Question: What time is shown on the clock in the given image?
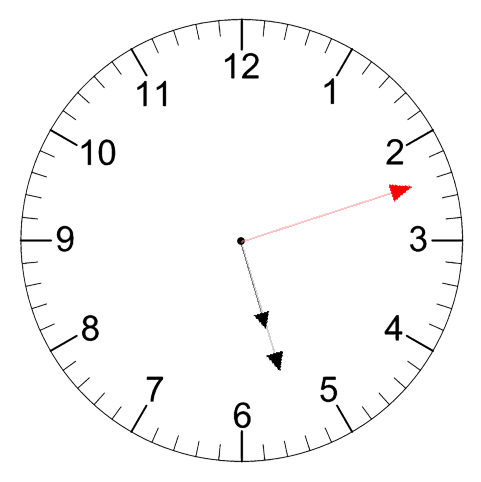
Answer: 05:27:12